Interaction volume radius: 5 \u00c5
Interaction volume height: 25 \u00c5
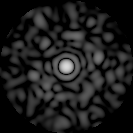
Disorder parameter: 0.8335